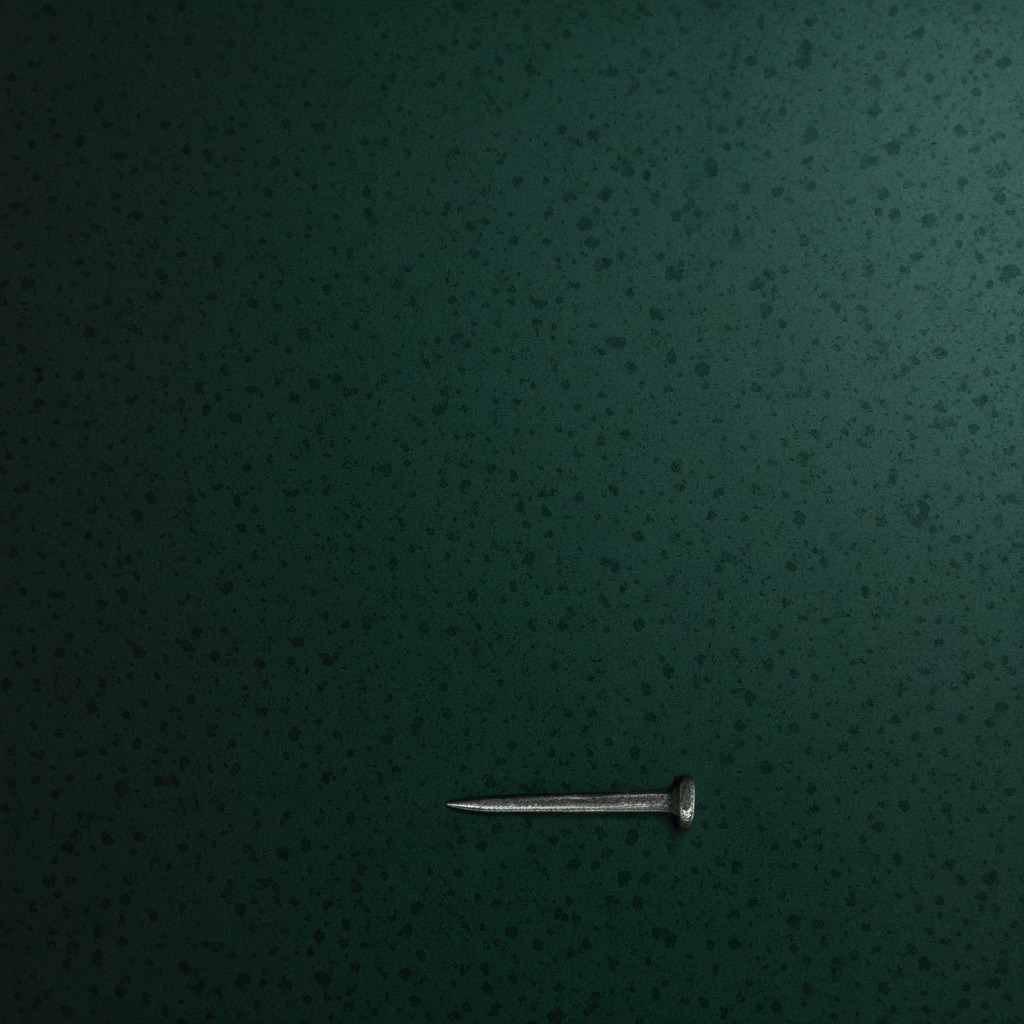
A nail is lying on a clean granite tabletop covered with a green rubber mat inside a workshop at night dim ambient light soft shadows worn but beneath the mat.